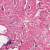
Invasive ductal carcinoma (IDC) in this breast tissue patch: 0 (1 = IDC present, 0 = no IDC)